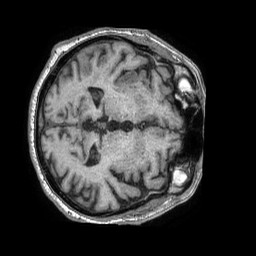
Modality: T1w
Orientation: axial
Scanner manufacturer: philips
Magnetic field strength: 1.5 T
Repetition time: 0.007483 s
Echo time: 0.003396 s